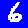
Digit: 6